Field crop: maize
Growth stage: 2
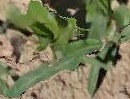
Species: maize